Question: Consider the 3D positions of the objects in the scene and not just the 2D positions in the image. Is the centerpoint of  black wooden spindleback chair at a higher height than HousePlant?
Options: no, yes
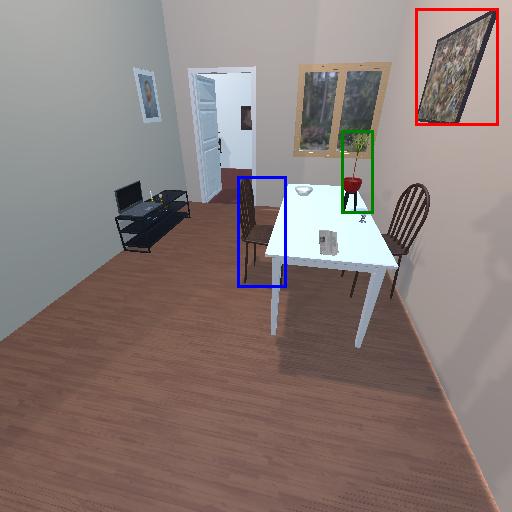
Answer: no